Interaction volume radius: 5 \u00c5
Interaction volume height: 25 \u00c5
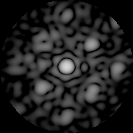
Disorder parameter: 0.4804